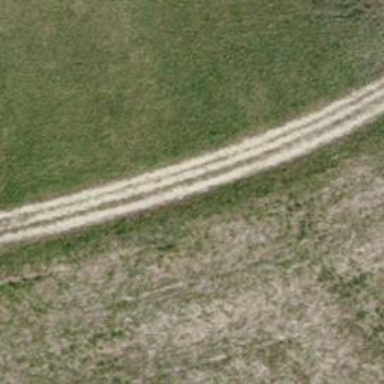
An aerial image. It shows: Track with pebblestone surface graded as grade3.